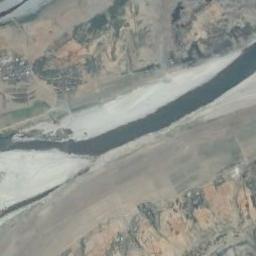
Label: river